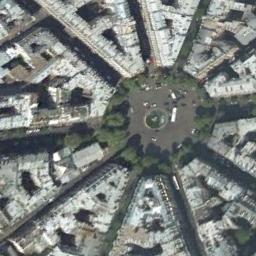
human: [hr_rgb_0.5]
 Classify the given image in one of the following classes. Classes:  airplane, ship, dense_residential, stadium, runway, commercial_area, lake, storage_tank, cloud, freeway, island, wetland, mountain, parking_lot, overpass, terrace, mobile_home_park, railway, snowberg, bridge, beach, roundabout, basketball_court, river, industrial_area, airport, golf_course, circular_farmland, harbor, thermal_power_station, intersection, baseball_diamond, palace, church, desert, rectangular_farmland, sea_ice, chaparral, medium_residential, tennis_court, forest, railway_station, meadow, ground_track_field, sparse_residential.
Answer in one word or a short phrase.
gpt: roundabout